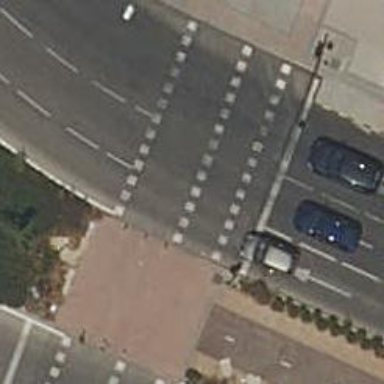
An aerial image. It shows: Road with traffic signals at the crossing.